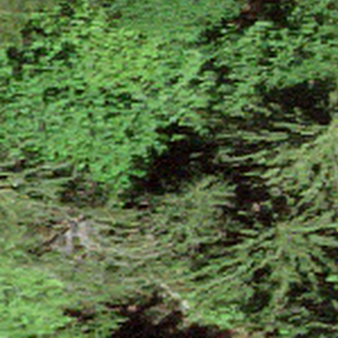
Label: other